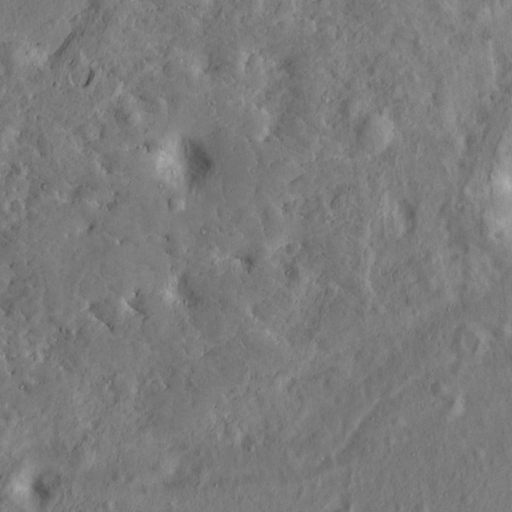
Objects detected: cone, cone